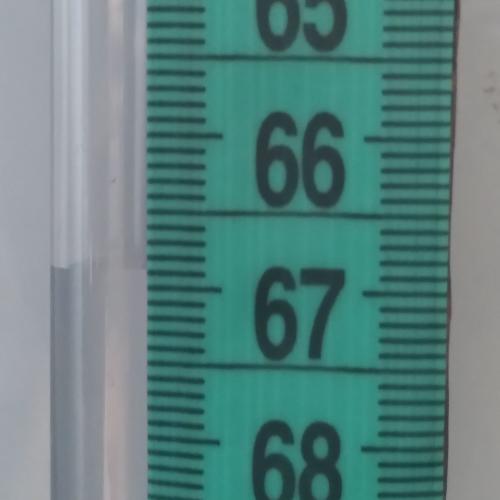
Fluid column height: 66.9 cm